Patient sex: M
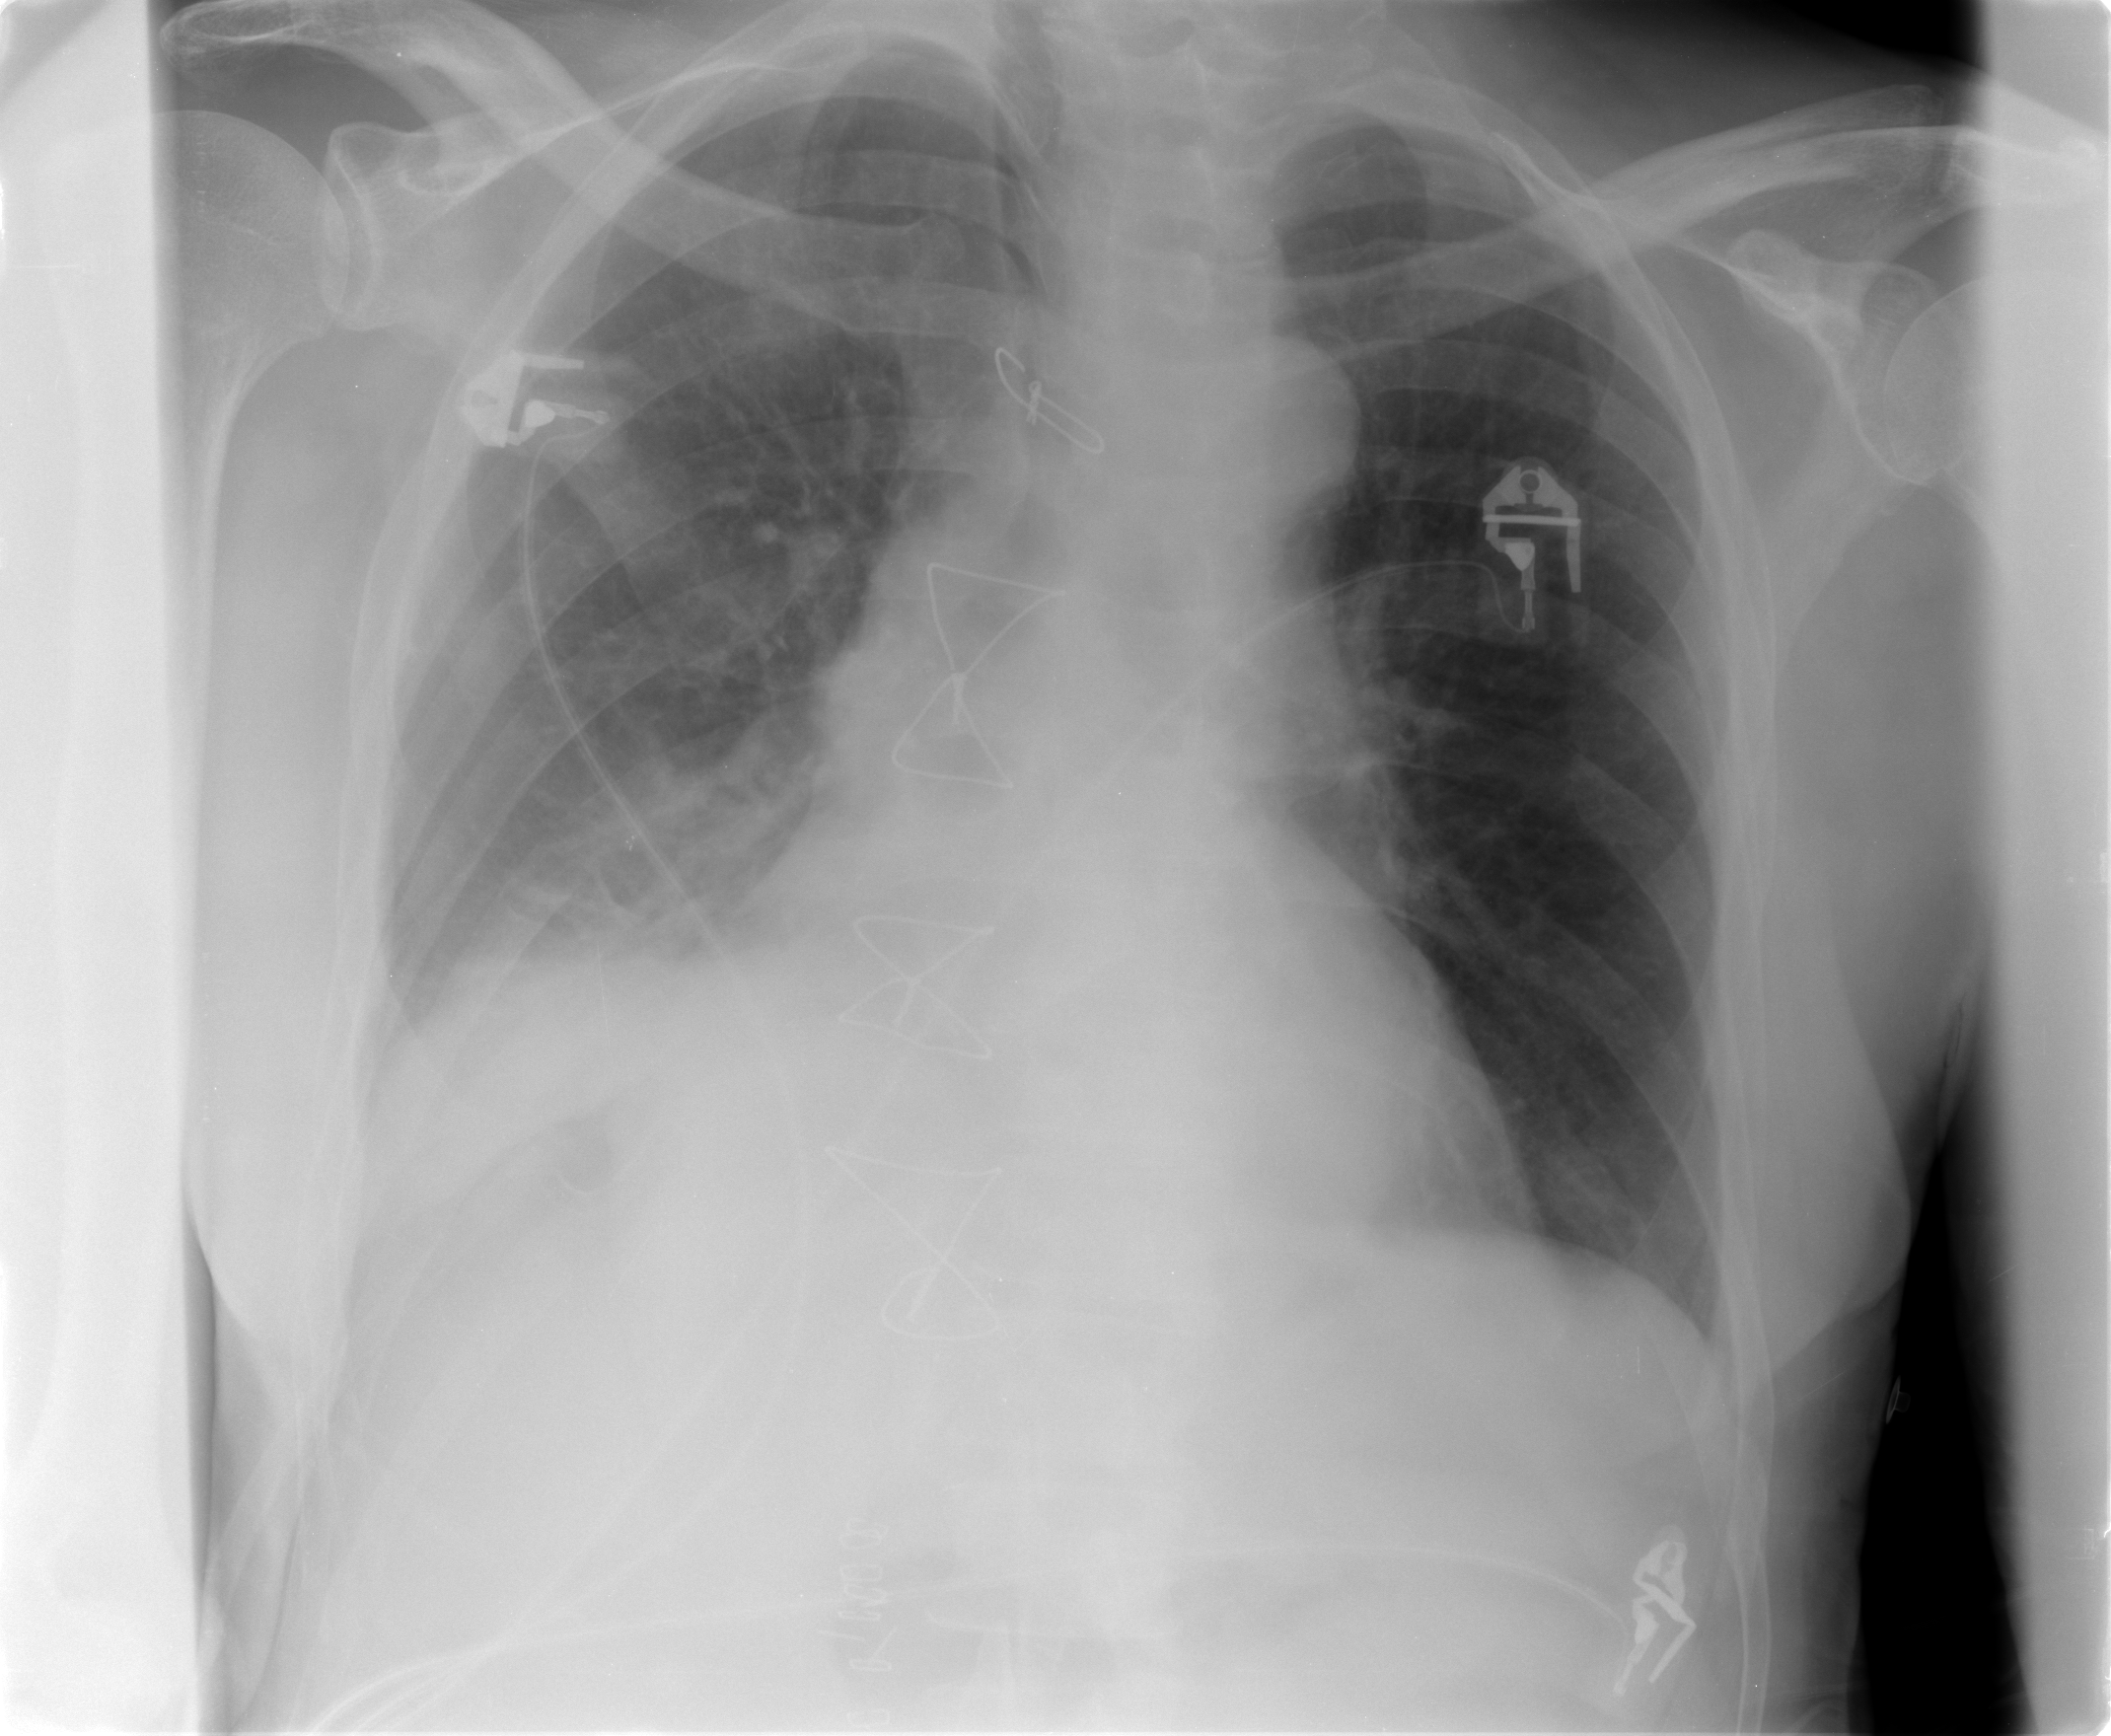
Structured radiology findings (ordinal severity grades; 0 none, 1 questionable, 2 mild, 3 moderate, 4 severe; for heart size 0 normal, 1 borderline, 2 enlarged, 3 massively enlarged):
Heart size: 1
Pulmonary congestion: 1
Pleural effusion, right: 2
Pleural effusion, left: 0
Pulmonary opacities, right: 1
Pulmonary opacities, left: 0
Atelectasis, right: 3
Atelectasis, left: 0